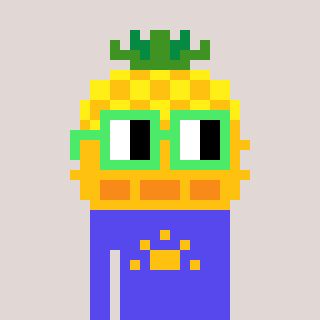
a pixel art character with square light green glasses, a pineapple-shaped head and a computerblue-colored body on a warm background